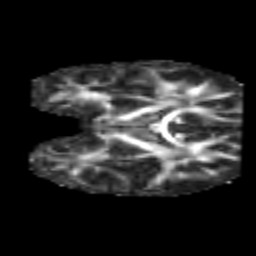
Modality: FA
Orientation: coronal
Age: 6
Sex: male
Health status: healthy